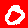
Digit: 0